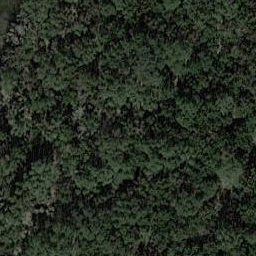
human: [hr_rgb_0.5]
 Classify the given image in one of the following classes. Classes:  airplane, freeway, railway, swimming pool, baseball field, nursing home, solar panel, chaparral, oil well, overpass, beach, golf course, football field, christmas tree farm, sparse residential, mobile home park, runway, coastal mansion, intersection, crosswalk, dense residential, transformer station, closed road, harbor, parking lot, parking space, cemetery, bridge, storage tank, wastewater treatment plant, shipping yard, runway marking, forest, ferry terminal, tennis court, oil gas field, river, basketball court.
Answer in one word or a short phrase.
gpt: forest